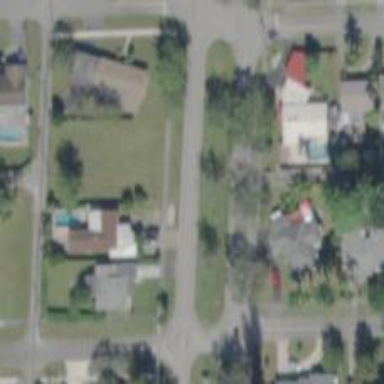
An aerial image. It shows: Alley classified as service road.